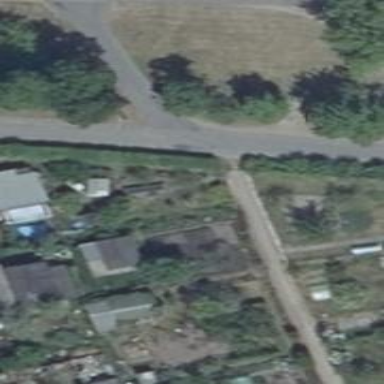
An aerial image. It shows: Path with asphalt surface for both footway and cycleway.